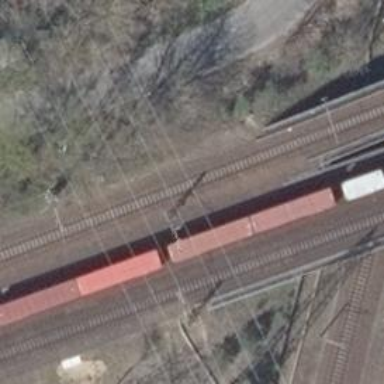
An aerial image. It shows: Railway milestone with catenary mast.